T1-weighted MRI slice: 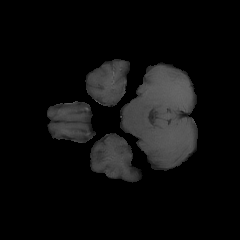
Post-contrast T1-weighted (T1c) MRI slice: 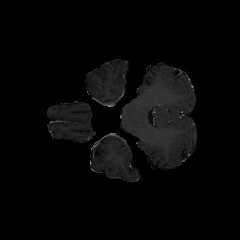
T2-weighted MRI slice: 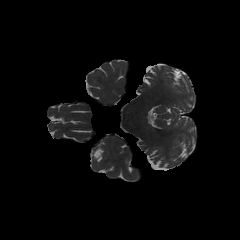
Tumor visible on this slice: no